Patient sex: F
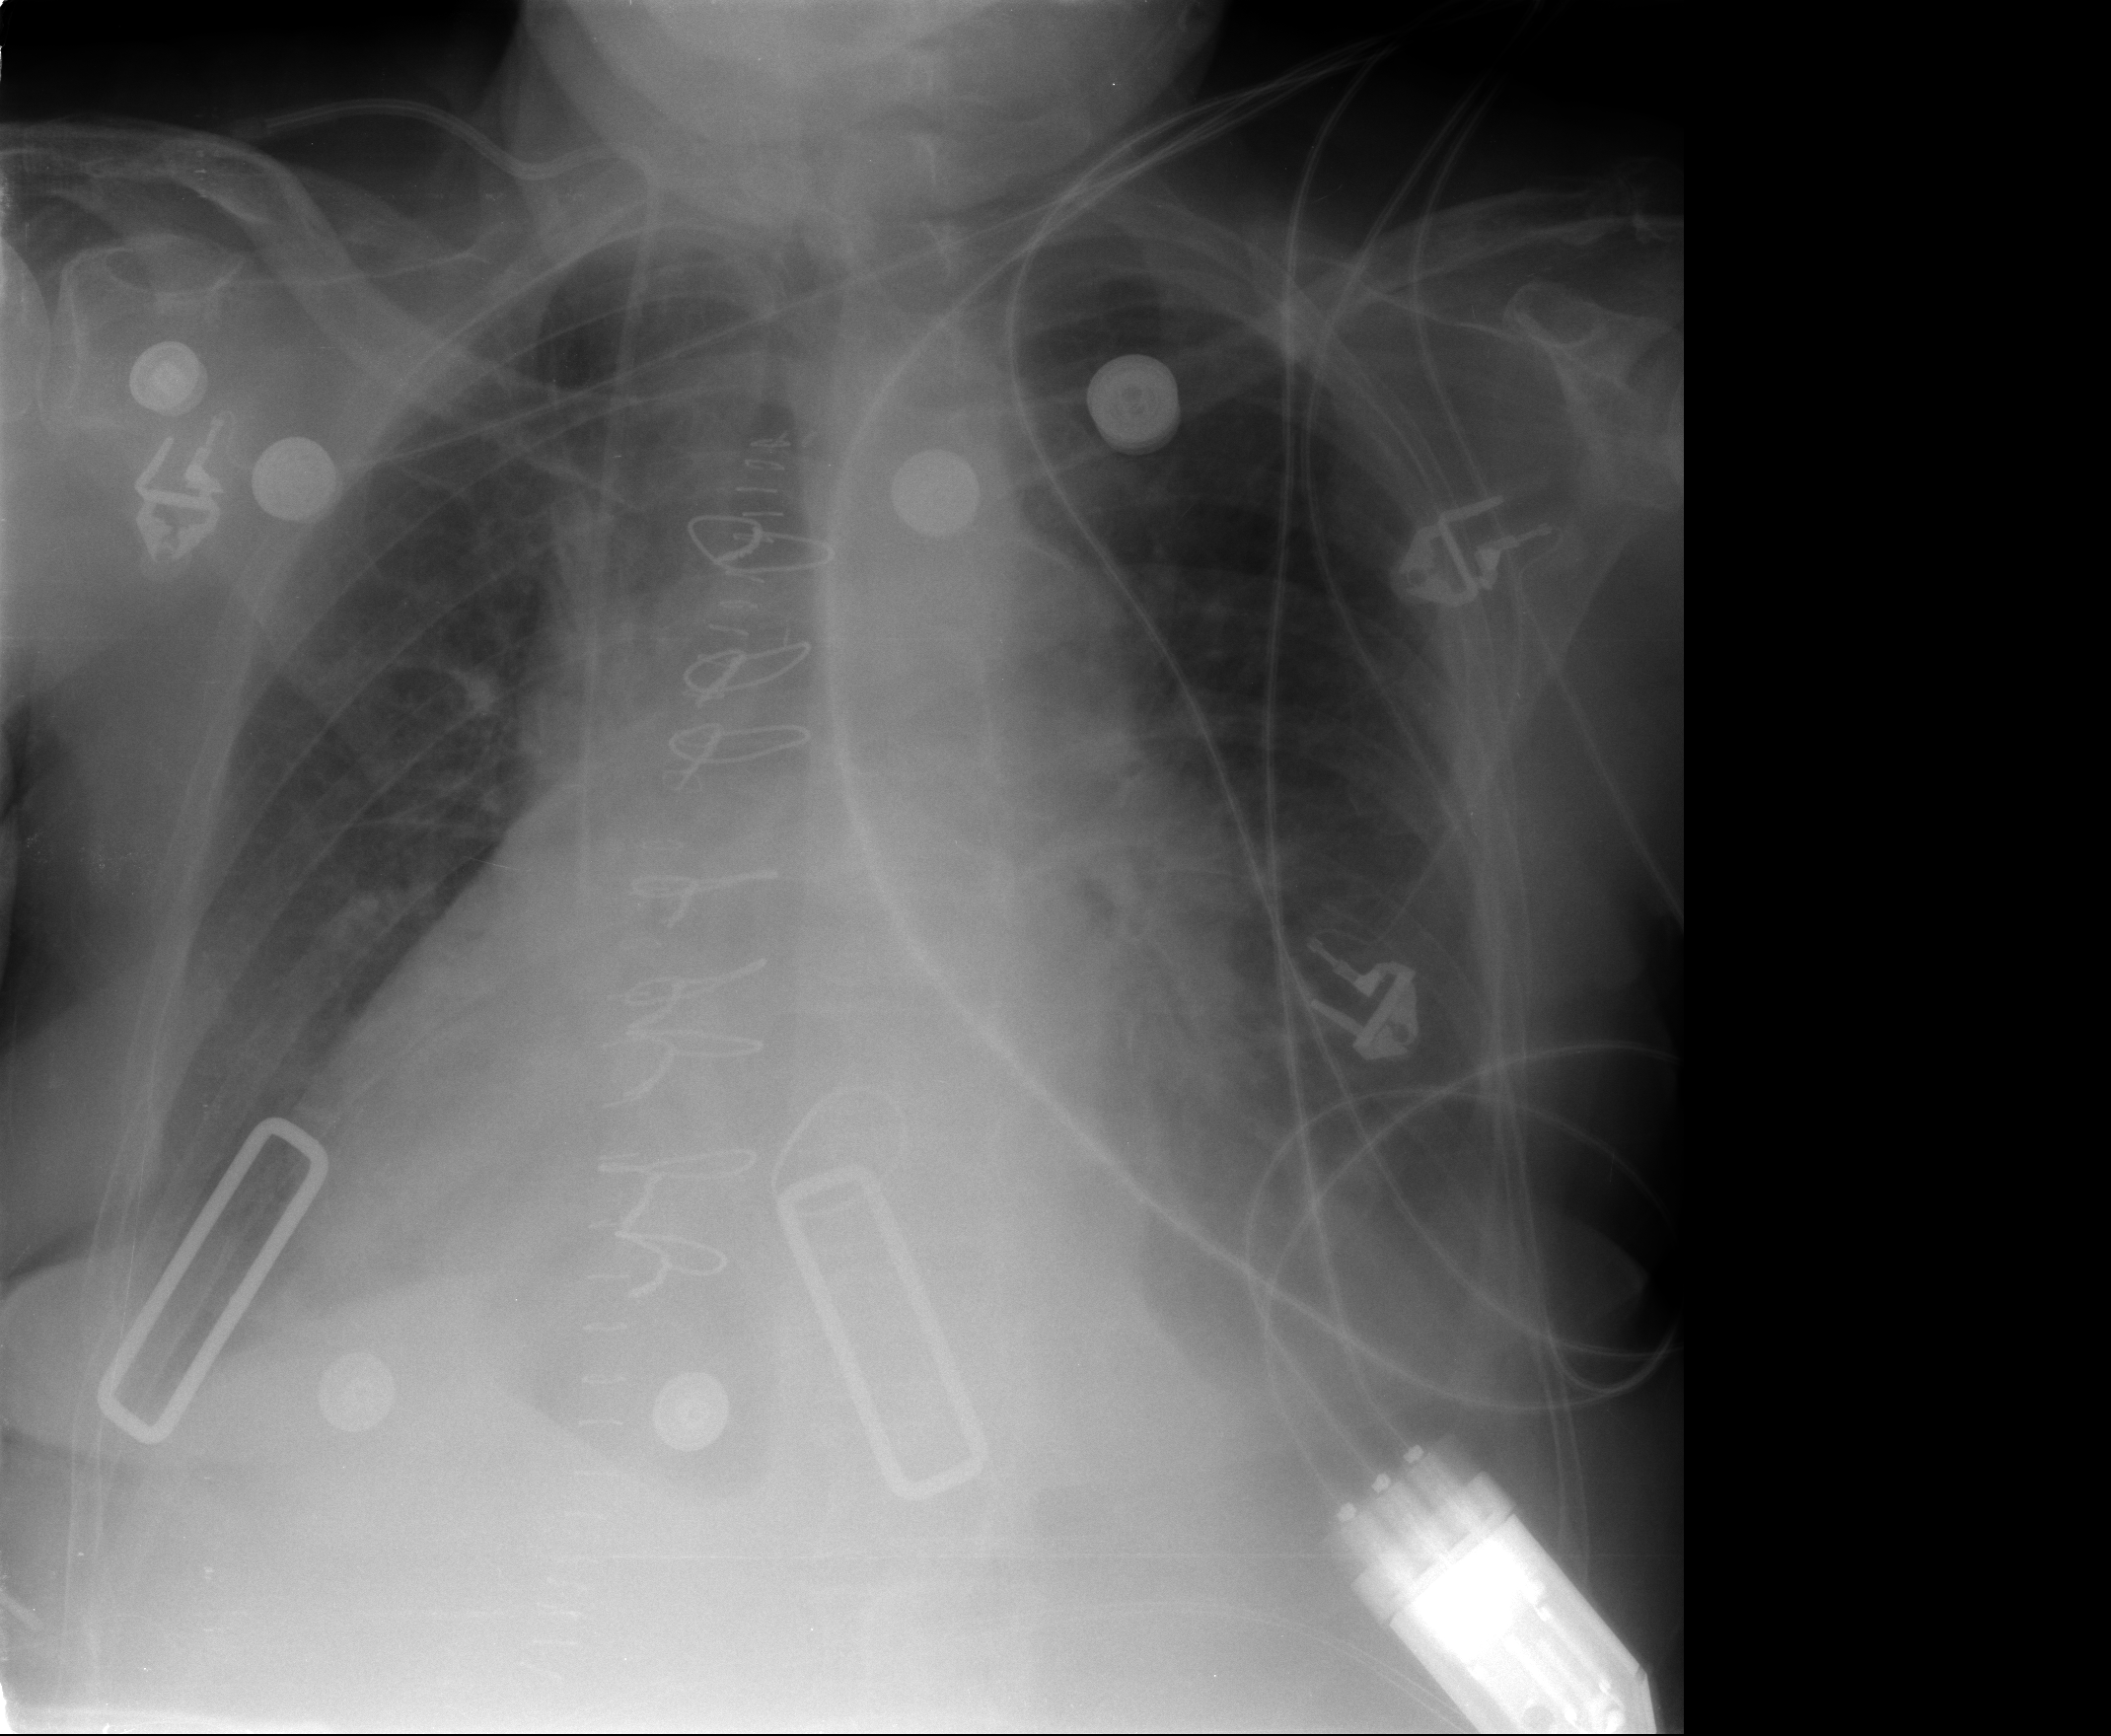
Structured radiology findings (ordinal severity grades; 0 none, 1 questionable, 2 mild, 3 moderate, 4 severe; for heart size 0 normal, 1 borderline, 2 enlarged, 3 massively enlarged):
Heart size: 2
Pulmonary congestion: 2
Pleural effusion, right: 2
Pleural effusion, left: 2
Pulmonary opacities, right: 0
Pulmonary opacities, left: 0
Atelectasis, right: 2
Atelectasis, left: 2